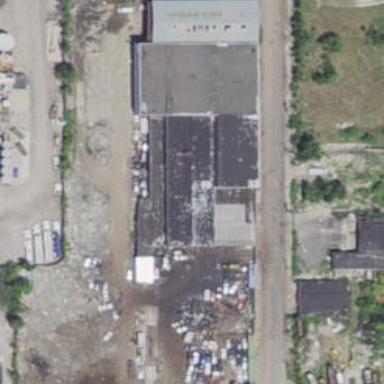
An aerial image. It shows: Scrap yard situated in industrial area.